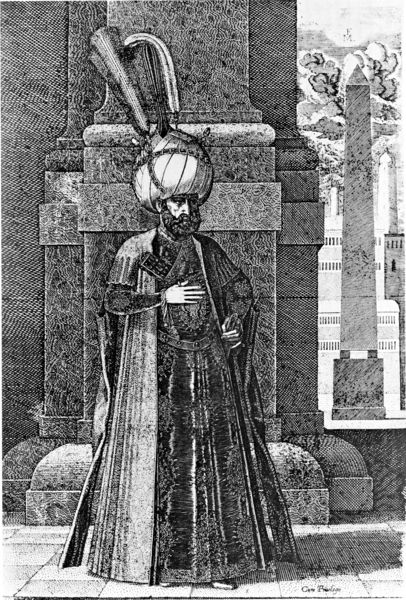
Titel: Bildnis des Ismael
Künstler: Melchior Lorch
Institution: (Seriendruck)
Schlagwörter: baum, feder, hand, himmel, mann, schatten, umhang, weiß, wolken, stadt, grau, hut, kleid, licht, pfeiler, schwarz, skizze, säule, zeichnung, gebäude, haus, rock, alt, bart, architektur, falten, federn, kleidung, kragen, mensch, sockel, stehen, stein, vollbart, bild, hände, portrait, porträt, signatur, häuser, kirche, sonne, boden, gewand, mantel, frontal, füße, pflaster, mauer, grafik, graphik, detail, schnauzer, ring, foto, umgang, eckig, moschee, orient, druck, schwarzweiss, schraffur, radierung, stich, fliesen, ketten, scheich, fürst, kapitell, bündelpfeiler, obelisk, platten, tempel, macht, heilig, klei, kupferstich, kopfschmuck, turban, gewölk, sultan, seriendruck, obelisc, kalief, äreml, hsultan